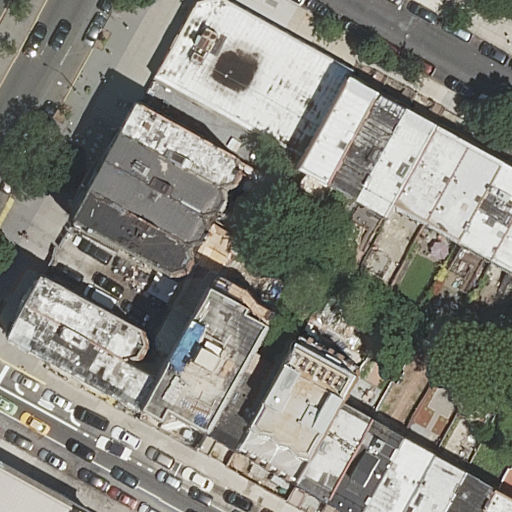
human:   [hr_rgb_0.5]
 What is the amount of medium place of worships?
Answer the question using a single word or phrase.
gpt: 0

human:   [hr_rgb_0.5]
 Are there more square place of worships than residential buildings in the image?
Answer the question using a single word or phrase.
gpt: no

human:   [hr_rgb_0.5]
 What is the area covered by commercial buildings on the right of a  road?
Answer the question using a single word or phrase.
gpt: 0m2

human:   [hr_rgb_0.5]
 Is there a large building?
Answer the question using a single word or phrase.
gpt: no

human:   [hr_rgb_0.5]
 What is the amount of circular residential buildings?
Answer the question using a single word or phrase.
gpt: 0

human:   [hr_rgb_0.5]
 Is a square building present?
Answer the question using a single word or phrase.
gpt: no

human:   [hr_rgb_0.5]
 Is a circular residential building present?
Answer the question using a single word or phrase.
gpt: no

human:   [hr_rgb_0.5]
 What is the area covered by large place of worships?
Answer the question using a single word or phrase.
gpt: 0m2

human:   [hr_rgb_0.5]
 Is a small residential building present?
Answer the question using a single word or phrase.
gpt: yes

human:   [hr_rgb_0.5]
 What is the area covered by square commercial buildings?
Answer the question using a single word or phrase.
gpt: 0m2

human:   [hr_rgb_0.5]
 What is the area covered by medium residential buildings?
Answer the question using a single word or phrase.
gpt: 3143m2

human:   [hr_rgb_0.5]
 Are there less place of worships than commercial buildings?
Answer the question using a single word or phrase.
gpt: no

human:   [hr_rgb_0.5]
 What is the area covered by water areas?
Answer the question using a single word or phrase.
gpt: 0m2

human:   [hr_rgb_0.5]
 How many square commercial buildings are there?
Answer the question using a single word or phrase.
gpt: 0

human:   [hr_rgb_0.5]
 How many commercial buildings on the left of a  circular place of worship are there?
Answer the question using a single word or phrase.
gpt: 0

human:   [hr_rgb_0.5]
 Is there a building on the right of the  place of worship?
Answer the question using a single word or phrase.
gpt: yes

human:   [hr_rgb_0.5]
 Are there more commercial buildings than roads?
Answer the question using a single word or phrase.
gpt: no

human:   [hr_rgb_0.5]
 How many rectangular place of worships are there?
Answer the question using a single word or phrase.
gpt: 1

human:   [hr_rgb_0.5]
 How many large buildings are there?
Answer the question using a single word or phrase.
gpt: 0

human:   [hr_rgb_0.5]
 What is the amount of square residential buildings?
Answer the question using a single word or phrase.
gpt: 0

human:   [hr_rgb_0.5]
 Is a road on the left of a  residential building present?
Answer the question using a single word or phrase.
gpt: yes

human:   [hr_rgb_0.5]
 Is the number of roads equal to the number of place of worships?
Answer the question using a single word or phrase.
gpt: no

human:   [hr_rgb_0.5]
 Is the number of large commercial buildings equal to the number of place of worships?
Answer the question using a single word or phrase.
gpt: no

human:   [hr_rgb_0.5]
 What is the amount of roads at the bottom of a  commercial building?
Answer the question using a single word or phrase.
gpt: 0

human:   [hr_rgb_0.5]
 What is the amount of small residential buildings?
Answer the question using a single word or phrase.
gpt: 5

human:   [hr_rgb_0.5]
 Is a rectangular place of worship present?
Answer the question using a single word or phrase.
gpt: yes

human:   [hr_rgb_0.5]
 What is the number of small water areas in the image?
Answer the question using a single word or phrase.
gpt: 0

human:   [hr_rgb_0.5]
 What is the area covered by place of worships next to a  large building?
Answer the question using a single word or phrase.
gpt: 0m2

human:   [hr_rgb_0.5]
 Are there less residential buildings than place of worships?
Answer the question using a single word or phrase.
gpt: no

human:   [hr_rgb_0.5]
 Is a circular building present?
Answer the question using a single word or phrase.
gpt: no

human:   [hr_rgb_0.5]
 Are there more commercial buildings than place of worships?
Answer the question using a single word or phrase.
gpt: no

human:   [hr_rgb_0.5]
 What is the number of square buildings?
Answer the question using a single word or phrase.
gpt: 0

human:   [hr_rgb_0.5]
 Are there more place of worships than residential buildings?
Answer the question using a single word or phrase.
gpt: no

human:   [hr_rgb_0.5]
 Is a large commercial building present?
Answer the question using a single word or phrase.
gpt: no

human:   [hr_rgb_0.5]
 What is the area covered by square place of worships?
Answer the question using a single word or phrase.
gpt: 0m2

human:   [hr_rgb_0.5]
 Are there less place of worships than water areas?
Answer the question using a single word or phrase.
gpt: no